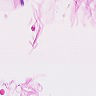
Metastatic tissue present: no